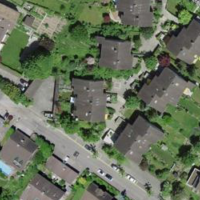
EUNIS habitat code: 55
Species observed at this site:
Campanula trachelium
Geranium sanguineum